Field crop: maize
Growth stage: 2
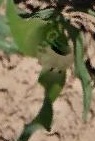
Species: maize